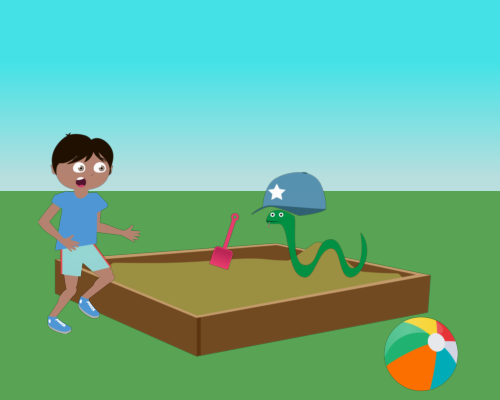
in the middle there is a big sandbox  and a big beach ball not in the sandbox a surprized boy running facing right a big snake facing left king hat on left from snake small shovel beach ball right corner bottom